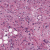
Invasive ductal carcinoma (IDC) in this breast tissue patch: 0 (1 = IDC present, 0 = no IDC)